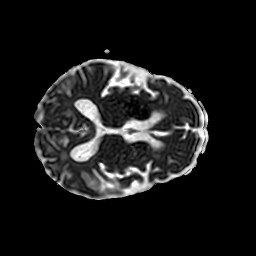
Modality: ADC
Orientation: axial
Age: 80
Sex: female
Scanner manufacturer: philips
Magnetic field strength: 3 T
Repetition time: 4.04 s
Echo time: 0.05933 s